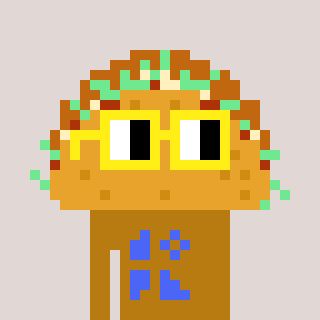
a pixel art character with square yellow glasses, a taco-shaped head and a gold-colored body on a warm background